Question: Not really sure how to explain this but how can I make 2 fragments look like one is higher than the other as seen in this picture

as you can see the right edge of the 'listview' looks like it is lower than the fragment to the right. How can this be accomplished? I am trying to make my layout not look so one dimensional/flat.
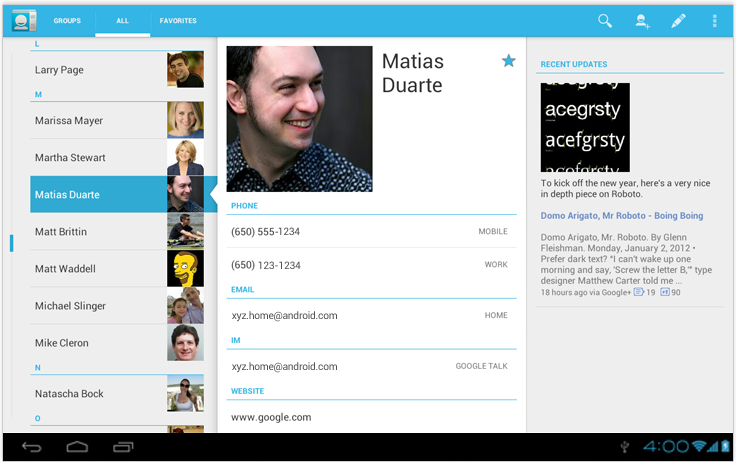
Answer: I believe that this is actually done with a simple resource. The right side of the listview on the left has a simple drop shadow graphic attached to it. The graphic is repeated for each row that's not selected (as you can see it's replaced with arrow on the row that is) You can just pick a color and use the gradient tool in photoshop (or gimp or what ever). Fade that in over a few pixels and use that as your edge.